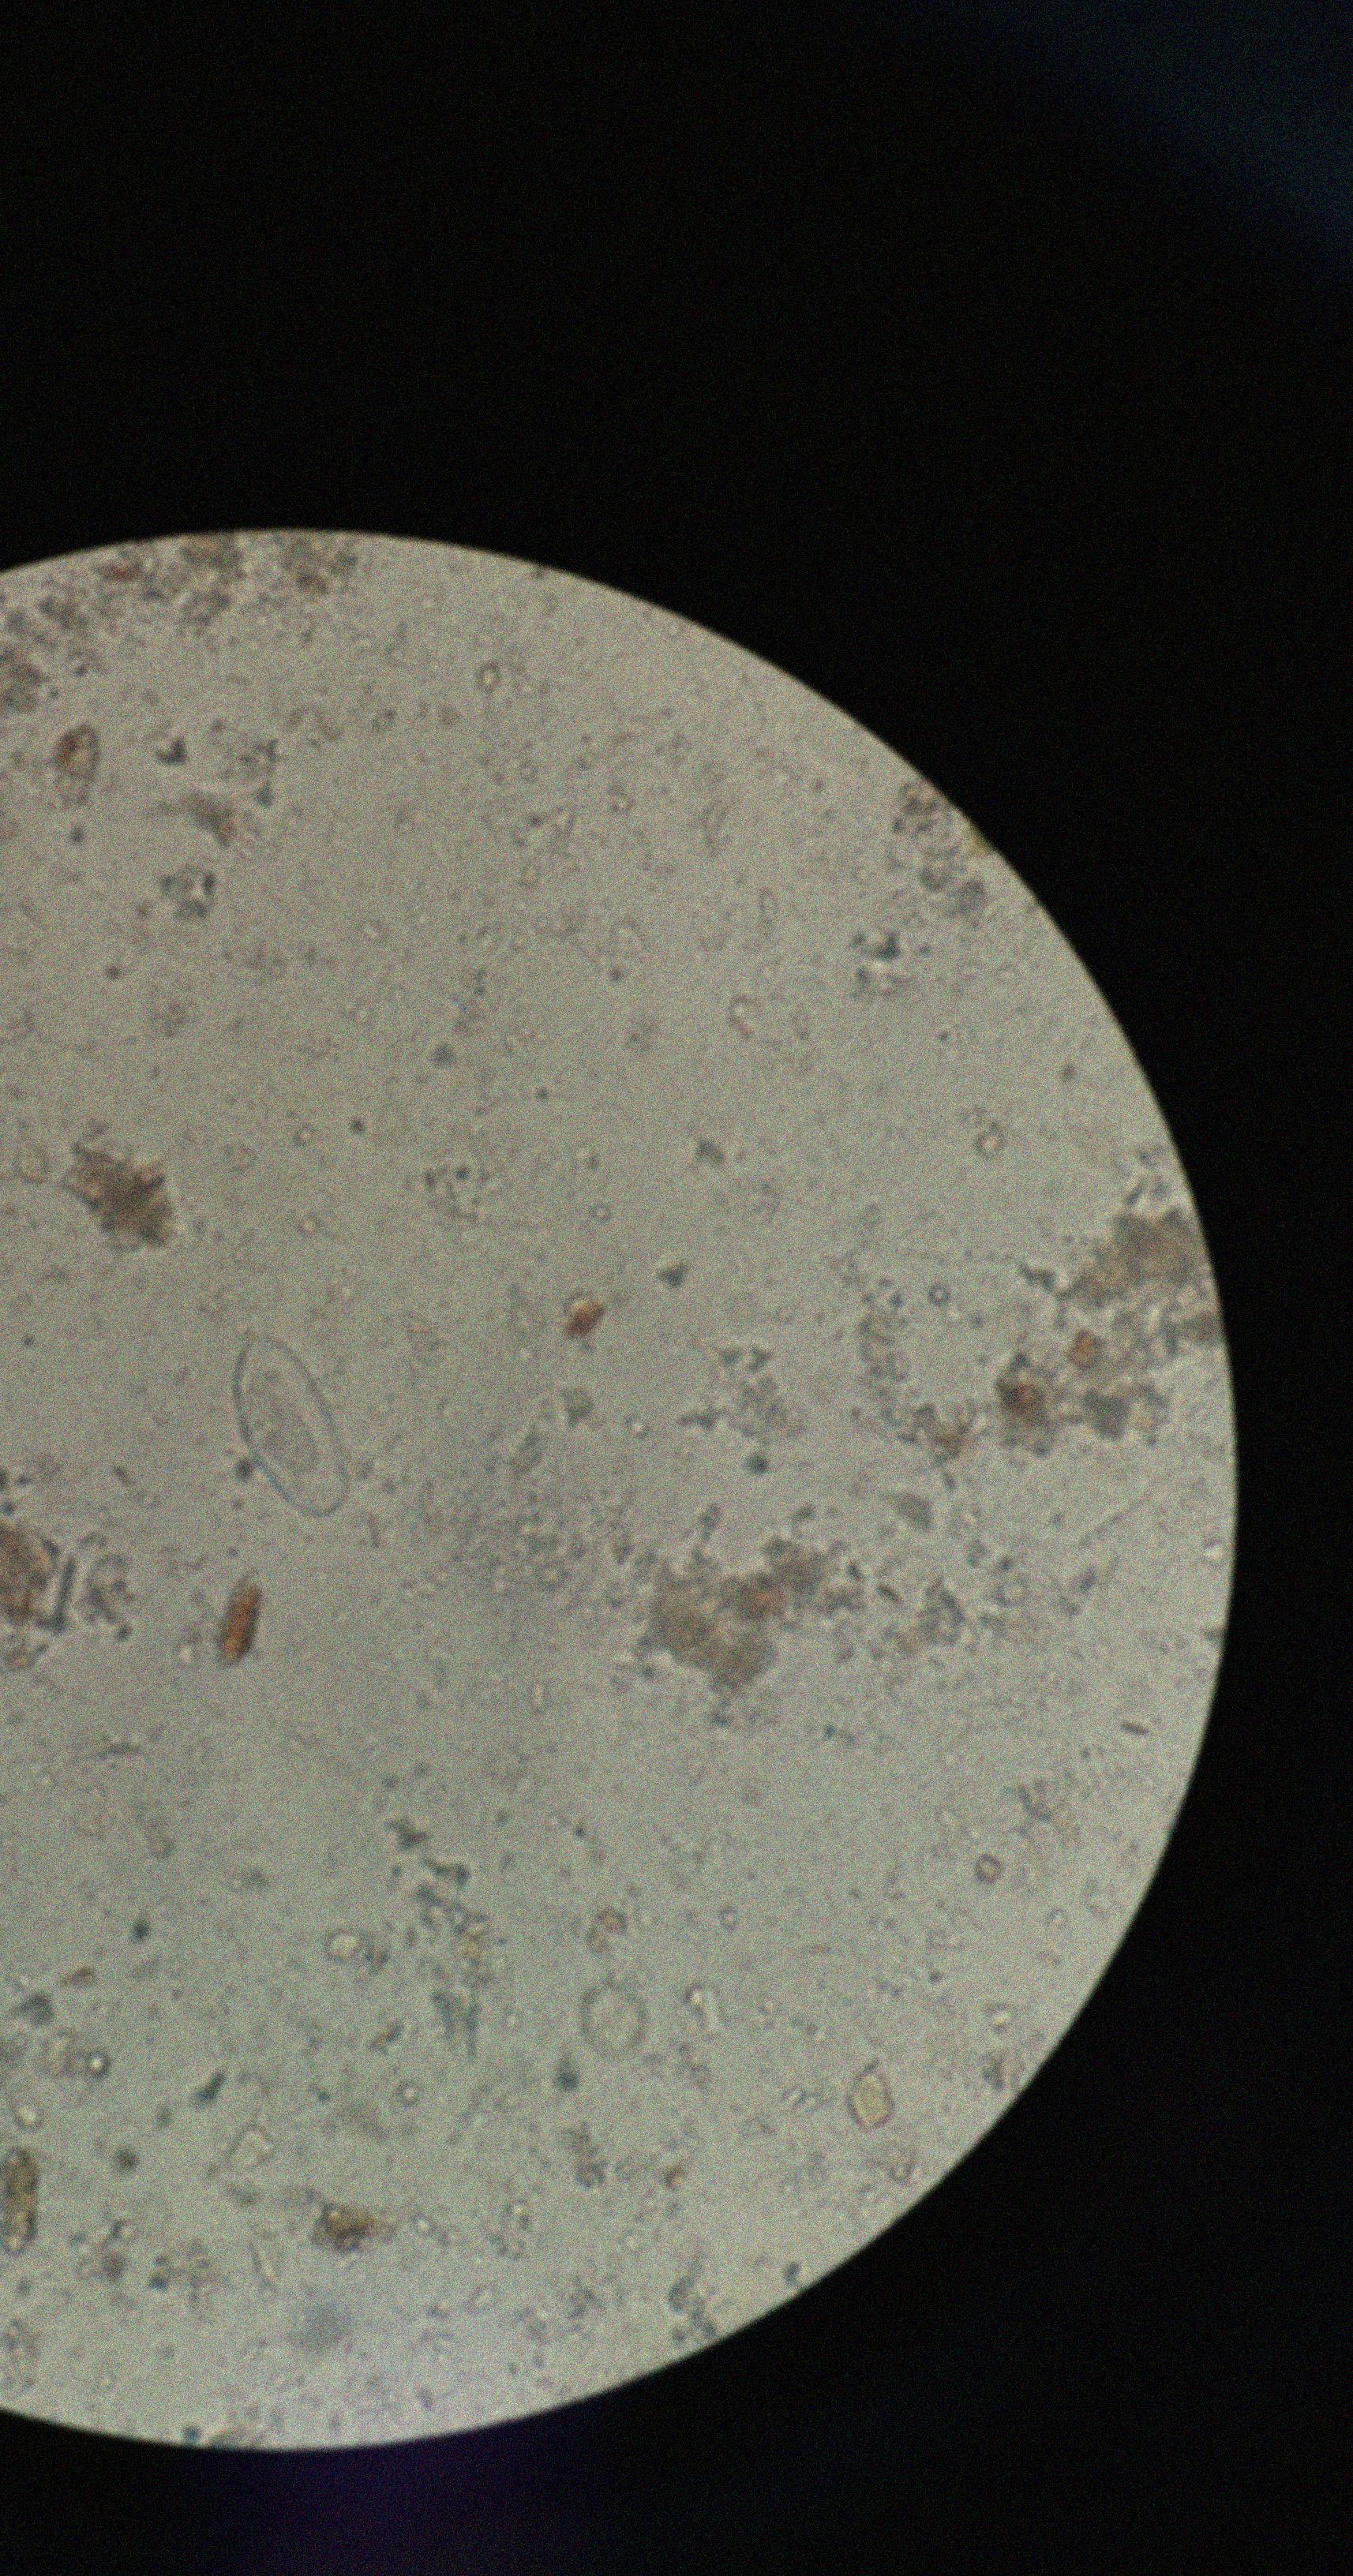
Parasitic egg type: Enterobius vermicularis